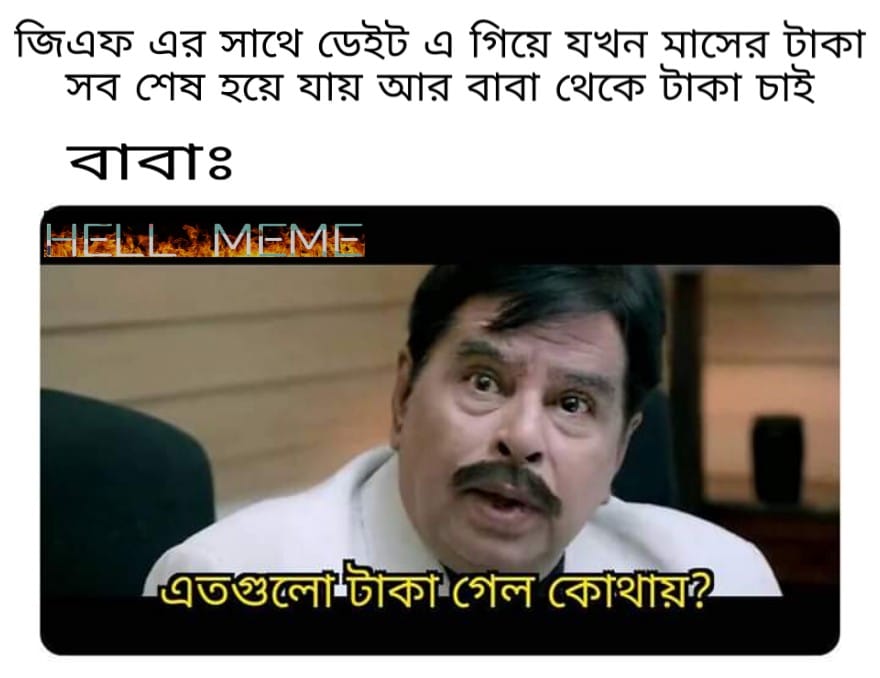
Text: জিএফ এর সাথে ডেইট এ গিয়ে যখন মাসের টাকা সব শেষ হয়ে যায় আর বাবা থেকে টাকা চাই বাবা: এতগুলো টাকা গেল কোথায় ?
Label: Non Hate